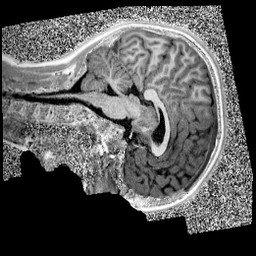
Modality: UNIT1
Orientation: sagittal
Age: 10
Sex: male
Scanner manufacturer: siemens
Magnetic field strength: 3 T
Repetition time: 4 s
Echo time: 0.00299 s